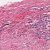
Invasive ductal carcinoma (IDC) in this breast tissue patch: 0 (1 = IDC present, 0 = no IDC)